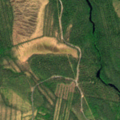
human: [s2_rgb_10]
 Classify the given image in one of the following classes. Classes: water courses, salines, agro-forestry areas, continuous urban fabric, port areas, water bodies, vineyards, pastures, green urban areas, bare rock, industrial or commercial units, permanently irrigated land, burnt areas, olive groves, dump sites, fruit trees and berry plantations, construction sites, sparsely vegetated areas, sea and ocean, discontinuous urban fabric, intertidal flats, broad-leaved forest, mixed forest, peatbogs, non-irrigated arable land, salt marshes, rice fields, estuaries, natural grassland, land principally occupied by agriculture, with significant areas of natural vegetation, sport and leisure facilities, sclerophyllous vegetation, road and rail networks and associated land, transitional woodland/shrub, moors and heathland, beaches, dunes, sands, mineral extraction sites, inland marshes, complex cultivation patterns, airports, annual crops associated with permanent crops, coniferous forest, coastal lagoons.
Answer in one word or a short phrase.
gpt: coniferous forest, transitional woodland/shrub, peatbogs